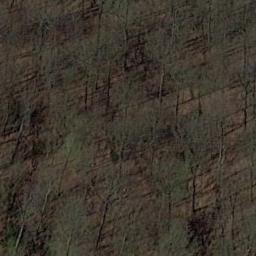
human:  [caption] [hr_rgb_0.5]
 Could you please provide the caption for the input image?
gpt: The forest is full of dry trees .

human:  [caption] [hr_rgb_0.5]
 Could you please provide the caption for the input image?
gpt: This is a dense forest .

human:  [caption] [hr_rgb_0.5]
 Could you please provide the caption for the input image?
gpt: Many withered trees are in a forest .

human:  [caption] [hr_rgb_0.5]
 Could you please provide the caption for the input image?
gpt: The forest has some sparse green trees randomly arranged and the forest soil is deep yellow .

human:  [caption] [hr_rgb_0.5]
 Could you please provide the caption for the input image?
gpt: A sparse forest with some withered trees .